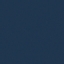
Label: SeaLake